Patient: sex F, age 76
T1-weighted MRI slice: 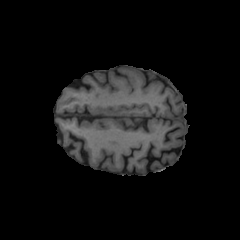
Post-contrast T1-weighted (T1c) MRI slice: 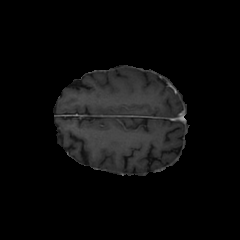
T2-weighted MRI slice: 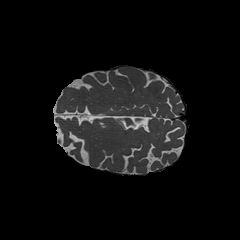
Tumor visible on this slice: no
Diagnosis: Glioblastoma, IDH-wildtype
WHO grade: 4